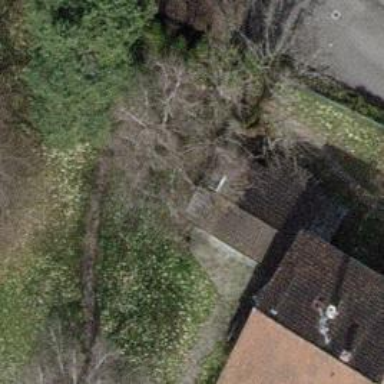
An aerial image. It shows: Evergreen needle-leaved tree.